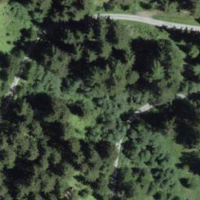
EUNIS habitat code: 43
Species observed at this site:
Erebia medusa